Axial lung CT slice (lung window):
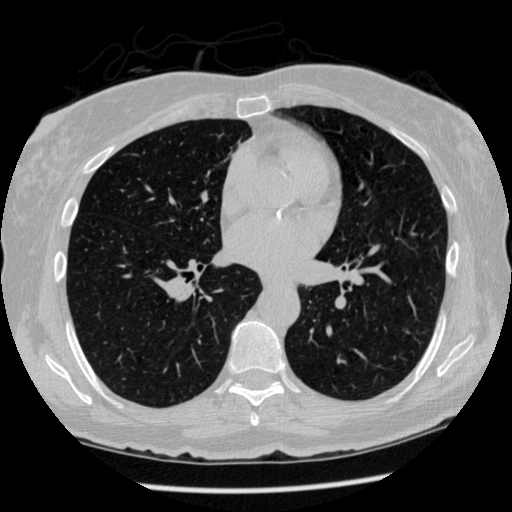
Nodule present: no